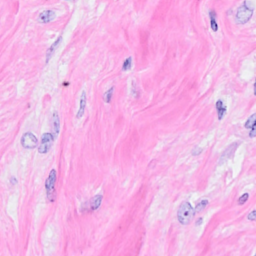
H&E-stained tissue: Breast